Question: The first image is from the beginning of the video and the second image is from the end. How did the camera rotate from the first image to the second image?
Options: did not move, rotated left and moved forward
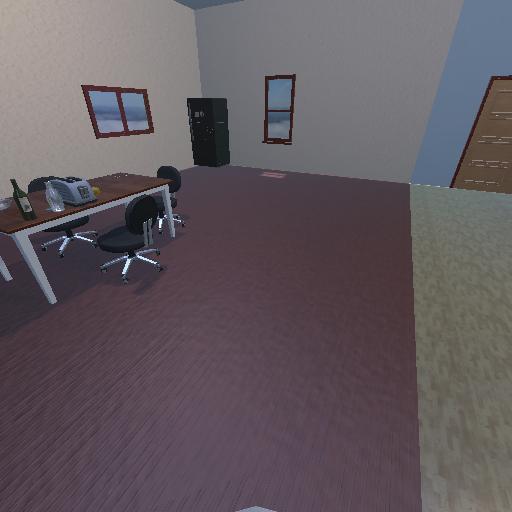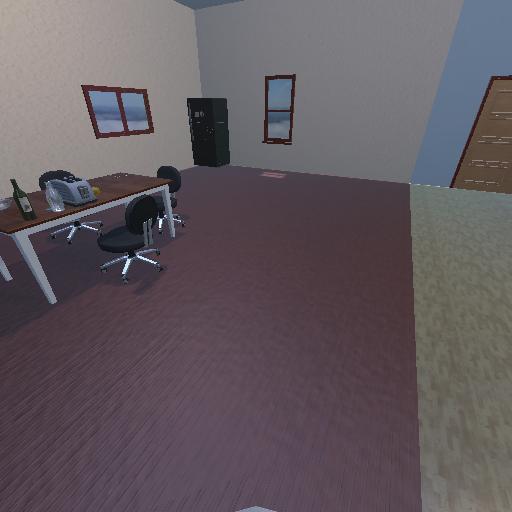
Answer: did not move